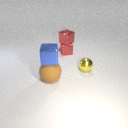
small yellow metal sphere to the right of small red metal cube